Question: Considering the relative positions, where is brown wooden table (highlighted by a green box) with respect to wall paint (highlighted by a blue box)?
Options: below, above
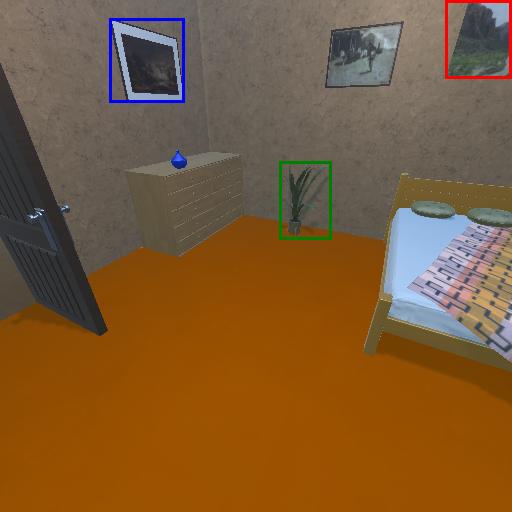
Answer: below